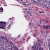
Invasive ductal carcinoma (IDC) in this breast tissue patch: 1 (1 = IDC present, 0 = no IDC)